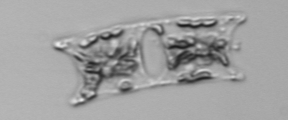
Label: Eucampia